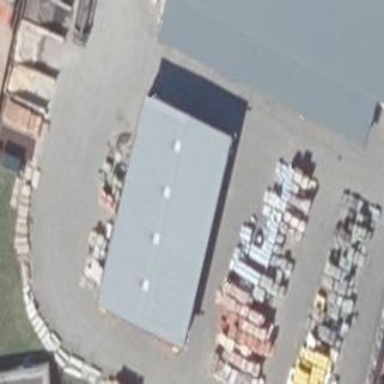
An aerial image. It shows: View of roof of building.